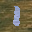
Label: 1